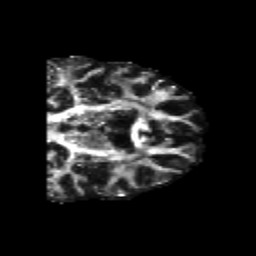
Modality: FA
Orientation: coronal
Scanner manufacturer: siemens
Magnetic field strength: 3 T
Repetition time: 6.8 s
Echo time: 0.093 s